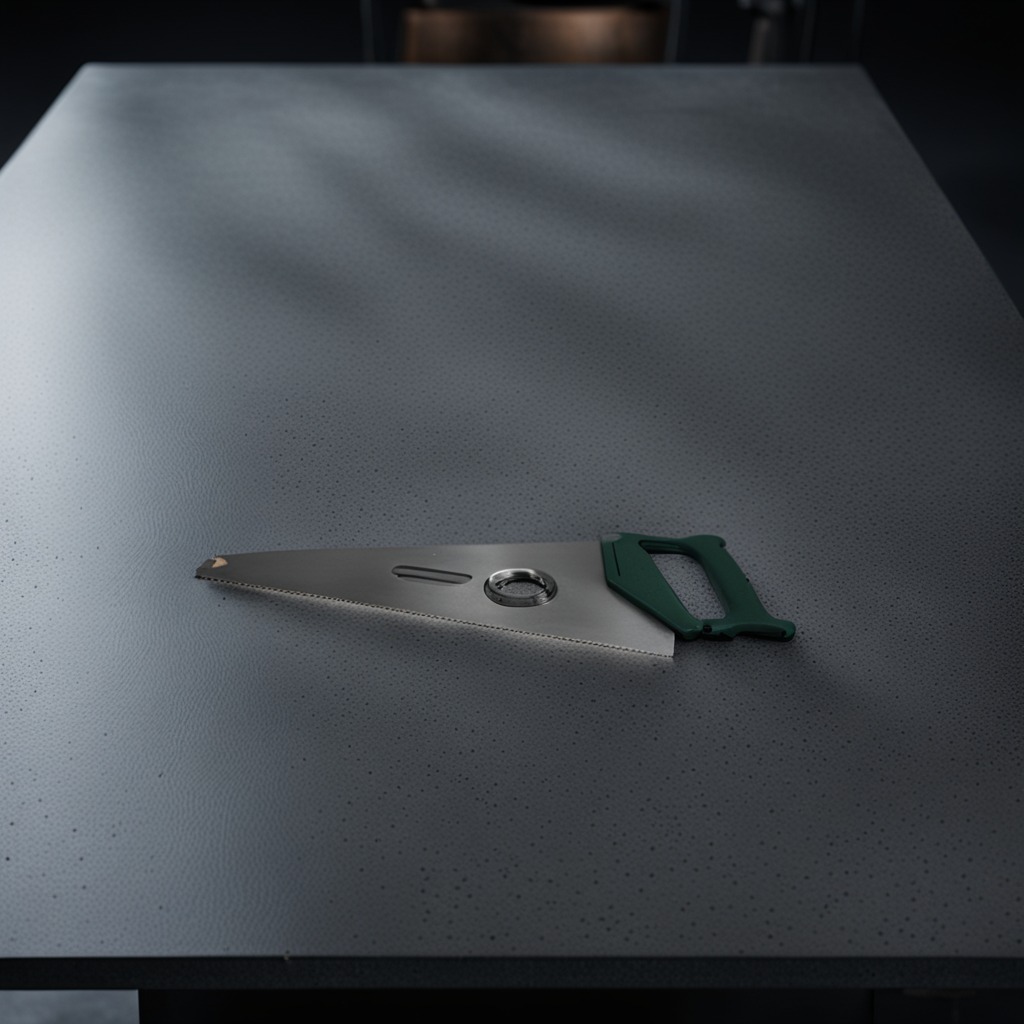
A metal saw is lying on the granite table.